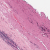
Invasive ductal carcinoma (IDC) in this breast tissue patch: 0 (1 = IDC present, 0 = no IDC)